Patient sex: F
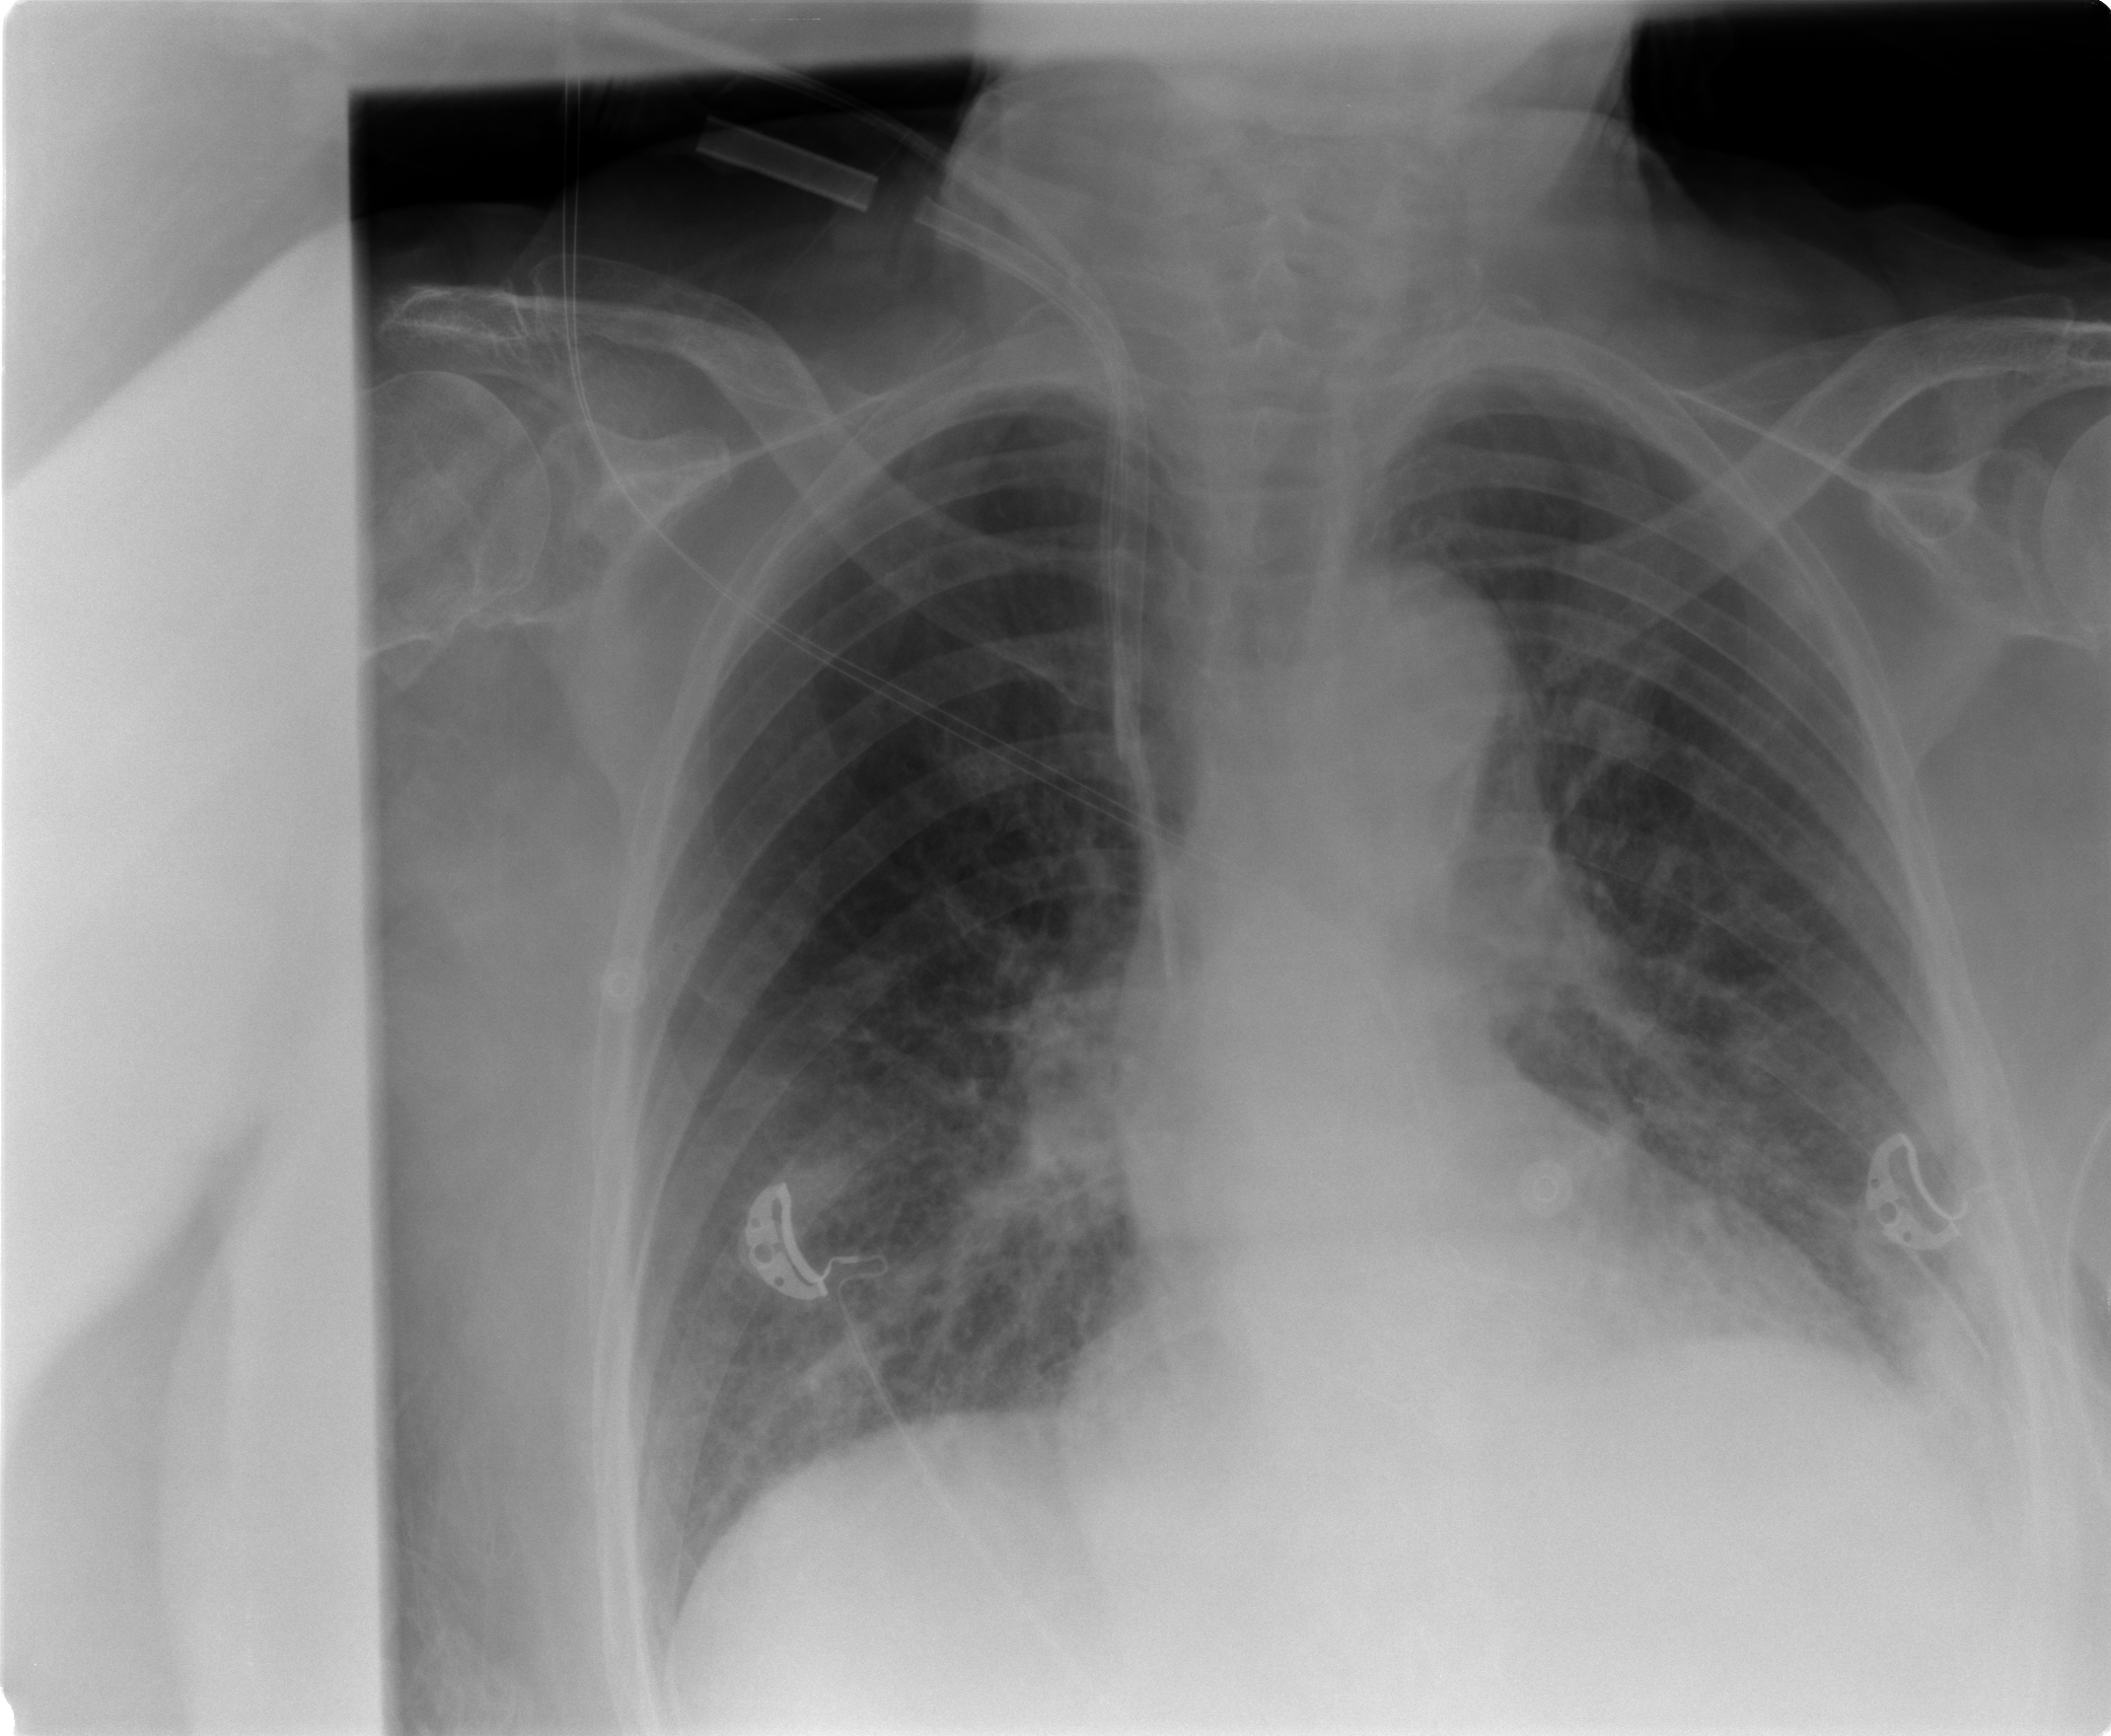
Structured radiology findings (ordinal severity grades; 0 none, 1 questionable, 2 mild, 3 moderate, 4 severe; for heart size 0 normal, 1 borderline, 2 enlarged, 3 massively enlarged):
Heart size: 0
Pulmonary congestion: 1
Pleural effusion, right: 0
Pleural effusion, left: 2
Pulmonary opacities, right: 2
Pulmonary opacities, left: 3
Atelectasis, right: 2
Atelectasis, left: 2